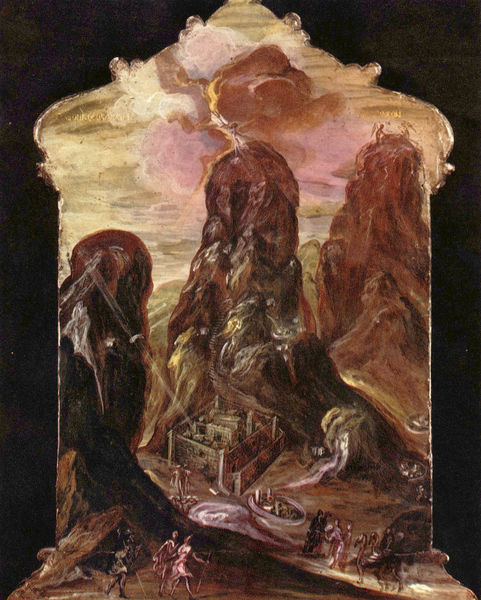
Titel: Flügelaltar von Modena, Szene: Der Berg Sinai
Künstler: El Greco
Standort: Modena
Institution: Galleria Estense
Schlagwörter: berg, felsen, feuer, flügel, gemälde, gestein, gott, hand, himmel, mann, wasser, weiß, wolken, gelb, grün, landschaft, menschen, ocker, stadt, abend, braun, bunt, frau, grau, licht, männer, schwarz, straße, ausblick, blick, gebäude, rot, schloss, tuch, weg, wolke, beige, malerei, mensch, rahmen, tod, öl, häuser, hügel, natur, pfad, rauch, sonne, paar, rosa, tal, esel, pferd, stock, turm, engel, wellen, stab, abhang, berge, fels, gebirge, gipfel, zug, mauer, formen, lila, nebel, violett, massiv, schlucht, steil, figuren, treppe, unwetter, soldaten, streifen, stufen, fliessend, flucht, stadtansicht, wände, ruine, moses, burg, türme, blitze, lava, strahlen, vulkan, festung, dali, täler, schluchten, gefahr, schwert, strahl, kiste, hallo, gestalten, grab, mauern, blitz, götter, hölle, wanderer, brauntöne, märchen, fabelwesen, menschengruppe, erscheinung, stadtmauer, schwaden, fäden, aufregung, el greco, szenen, phantasie, drachen, erdtöne, wanderung, ausbruch, gerippe, erdhügel, lebendig, schuld, speien, sodom, gespinst, das jüngste gericht, el grecko, phantasieland, wabber, wolekn, treppen, wolkken, speit, bewaffnete, olke, biblische thematik, engel im hintergrund, verschiedene szenen zugleich gezeigt